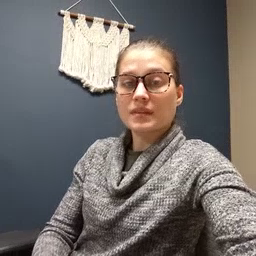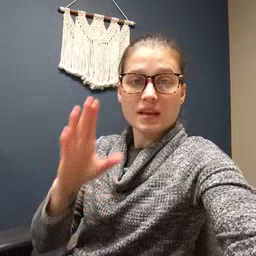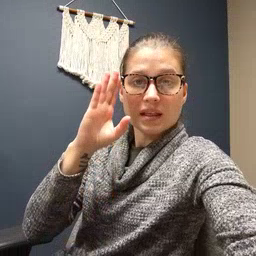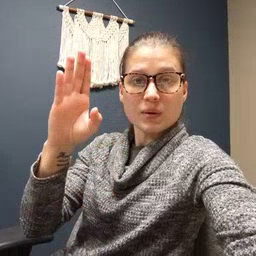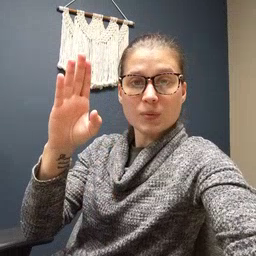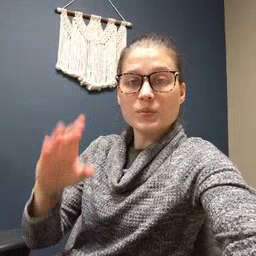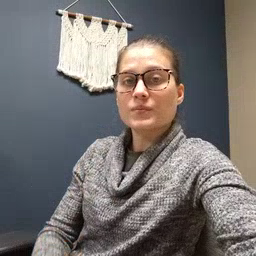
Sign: hello